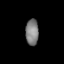
Tissue: lung
Cell type: T cells
Senescence score: 0.5614
Nuclear area (px): 336
Mean DAPI intensity: 124.628